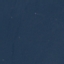
Land use / land cover class: SeaLake